Question: I have tried the following code but I get an error when running it. I have used Debugger but I can't understand the errors in the call stack.
'''
#include <iostream>
#include <fstream>
using namespace std;
int main()
{
int a[10][2],i,j, b[10],max, min;
ifstream f("numere.txt");
for(i=1;i<=10;i++)
{
for(j=1;j<=2;j++)
{
f>>a[i][j];
b[i]=0;
}
}
for(i=1;i<=10;i++)
{
for(j=1;j<=2;j++)
{
b[i]=b[i]+a[i][j];
}
}
max=b[1];
min=b[1];
for(i=1;i<=5;i++)
{
if(max<=b[i]) max=b[i];
if(min>=b[i]) min=b[i];
}
cout<<"Cea mai mare suma este:"<< max<<endl;
cout<<"Cea mai mica suma este:"<< min<<endl;
f.close();
return 0;
}
'''
---

Please, help me. I am a beginner and I have never worked with files before.
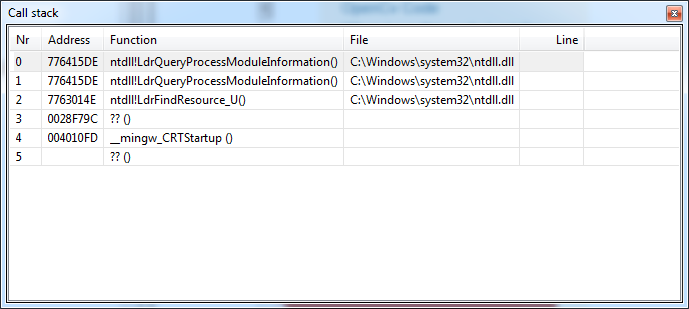
Answer: You have at least one error: array index out of bounds:
'''
for(i= 0;i<10;i++)
{ //^^^
for(j=0;j< 2;j++)
{ //^^^
f>>a[i][j];
b[i]=0; //Why you put b[i] here??
}
}
'''
Since you declare 'a[10][2]' and array indices start from '0', not '1' in C++. You will access memory that does not belong to 'a' (and 'b').